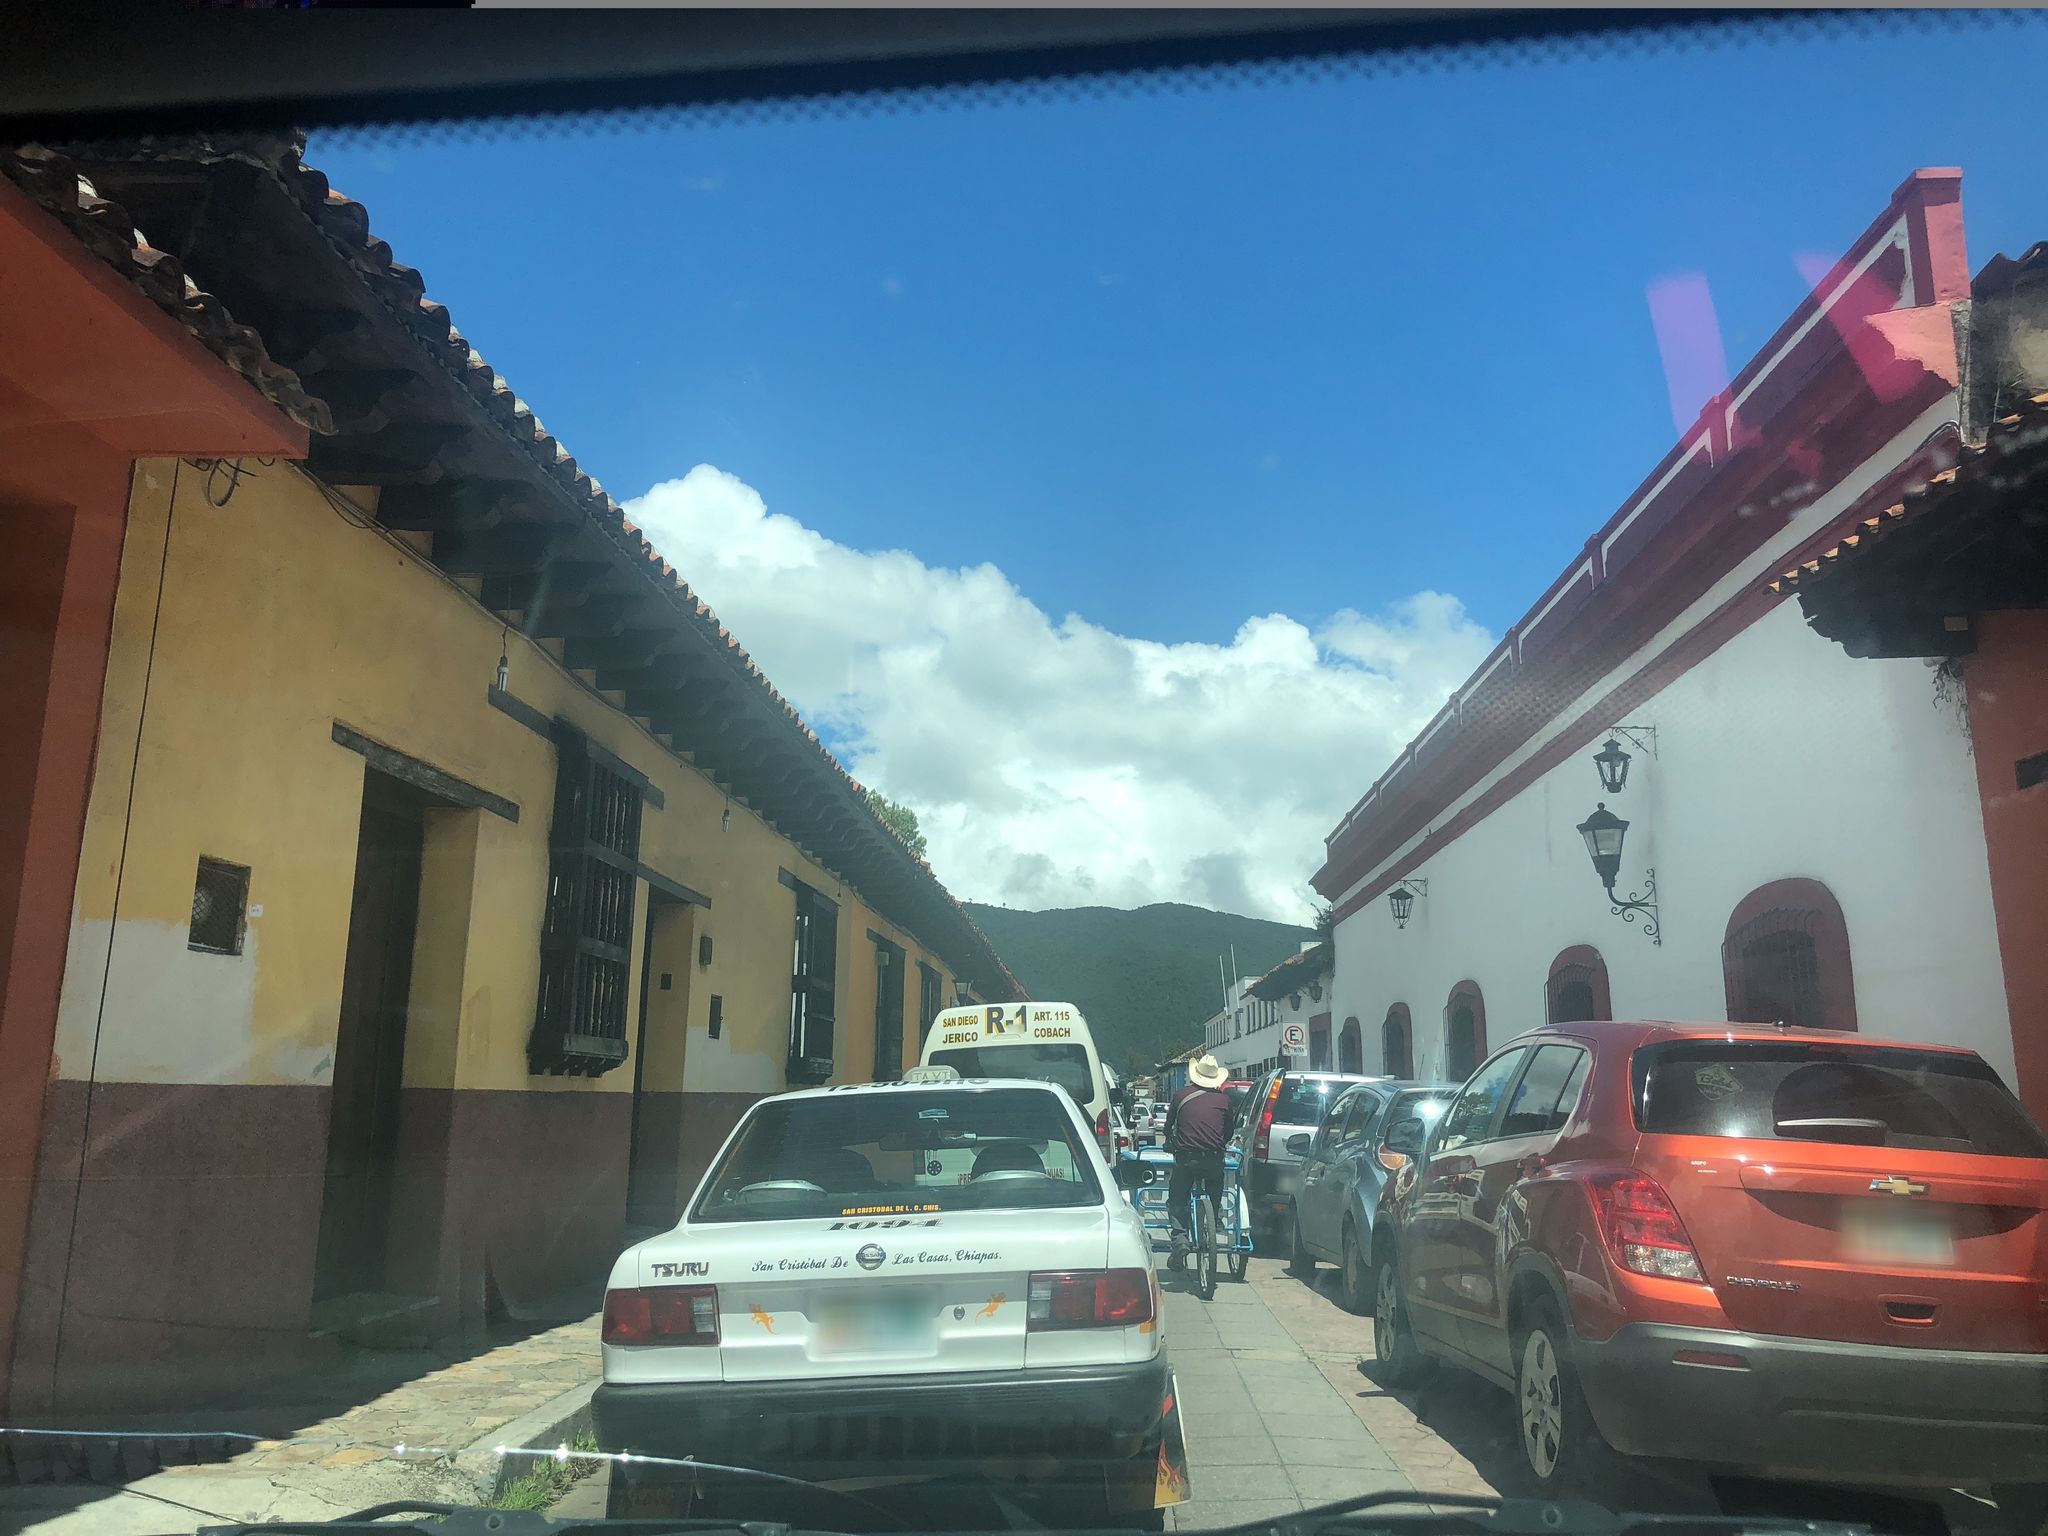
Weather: clear
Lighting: day
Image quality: good
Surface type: driving surface
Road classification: residential
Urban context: dense urban cluster
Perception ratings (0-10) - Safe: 0.98, Lively: 9.57, Beautiful: 4.35, Boring: 2.61, Depressing: 5.35, Wealthy: 1.75